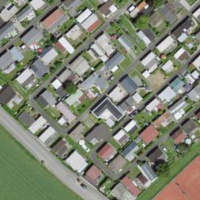
EUNIS habitat code: 53
Species observed at this site:
Cotinus coggygria